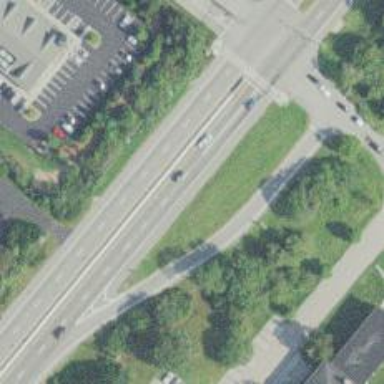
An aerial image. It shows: Asphalt trunk link expressway with jughandle junction.